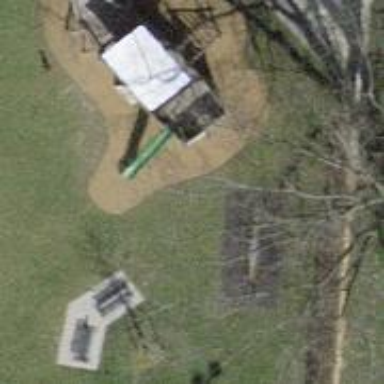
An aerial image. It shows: Bench for seating.